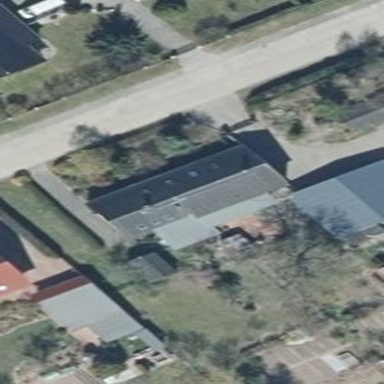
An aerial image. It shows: Traditional gabled house with black roof.